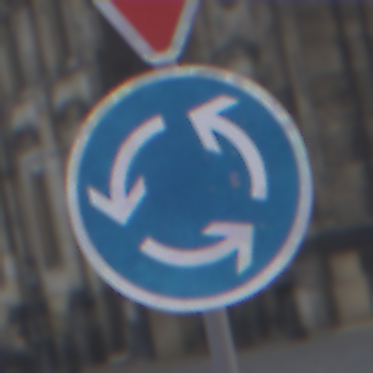
Verkehrszeichen: Kreisverkehr
Zusatzzeichen oben: VorfahrtGewaehren
Umgebung: Outdoor, Urban
Tageszeit: MorningAfternoon
Wetter: PartlyCloudy
Licht: Natural
Jahreszeit: NotSpecified
Kontrast: LowContrast